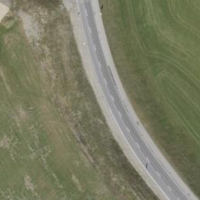
EUNIS habitat code: 24
Species observed at this site:
Coenonympha pamphilus